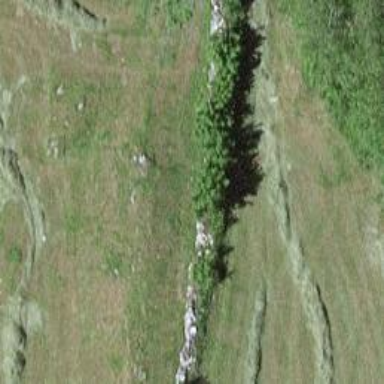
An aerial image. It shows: Dry stone wall barrier.